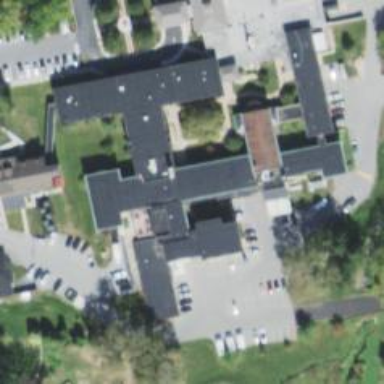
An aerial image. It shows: Nursing home building.